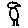
Label: bird